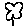
Label: flower